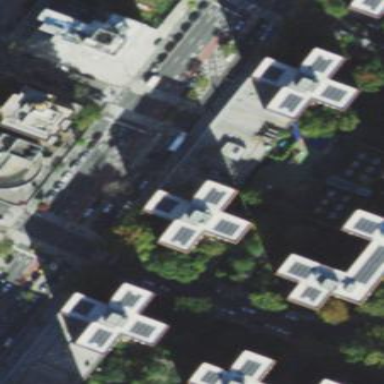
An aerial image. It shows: Flat concrete roof tops this retail building.